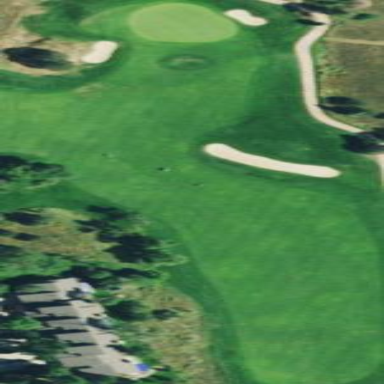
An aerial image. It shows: Grassy area designated as golf fairway.